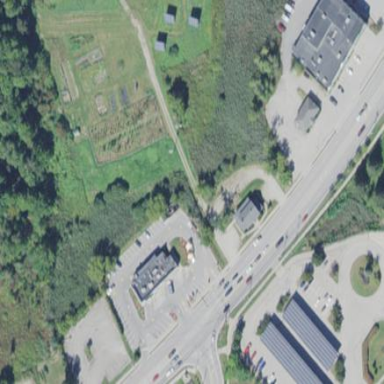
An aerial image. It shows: Community garden filled with leisure land.